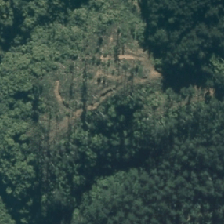
Land cover: harvested_forest